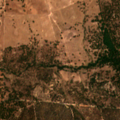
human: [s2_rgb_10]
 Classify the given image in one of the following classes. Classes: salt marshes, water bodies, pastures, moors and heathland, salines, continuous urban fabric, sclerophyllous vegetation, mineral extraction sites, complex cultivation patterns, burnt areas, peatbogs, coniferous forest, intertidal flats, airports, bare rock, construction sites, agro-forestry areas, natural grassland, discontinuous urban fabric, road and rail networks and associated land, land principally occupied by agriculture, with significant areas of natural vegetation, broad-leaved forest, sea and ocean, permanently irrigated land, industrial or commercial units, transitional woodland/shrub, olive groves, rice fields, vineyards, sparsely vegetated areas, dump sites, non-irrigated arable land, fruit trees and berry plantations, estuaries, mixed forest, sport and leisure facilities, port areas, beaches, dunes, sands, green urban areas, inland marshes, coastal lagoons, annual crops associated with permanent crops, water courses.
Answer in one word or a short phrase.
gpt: non-irrigated arable land, broad-leaved forest, transitional woodland/shrub